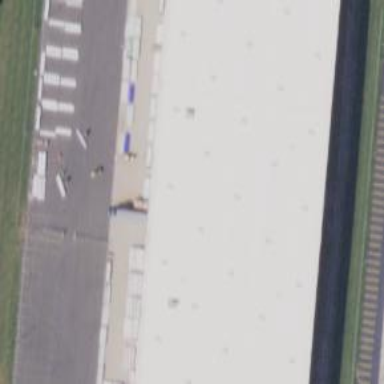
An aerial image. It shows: Warehouse building.